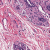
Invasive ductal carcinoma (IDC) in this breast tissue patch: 0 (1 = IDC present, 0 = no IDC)